Field crop: maize
Growth stage: 2
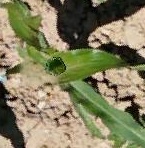
Species: maize